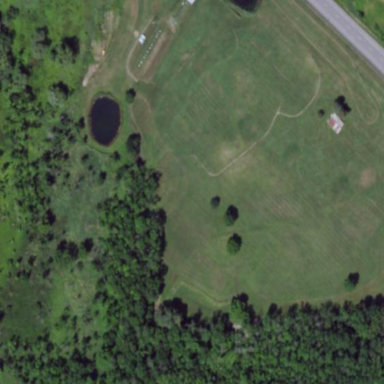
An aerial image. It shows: Golf driving range located on leisure land pitch.